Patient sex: F
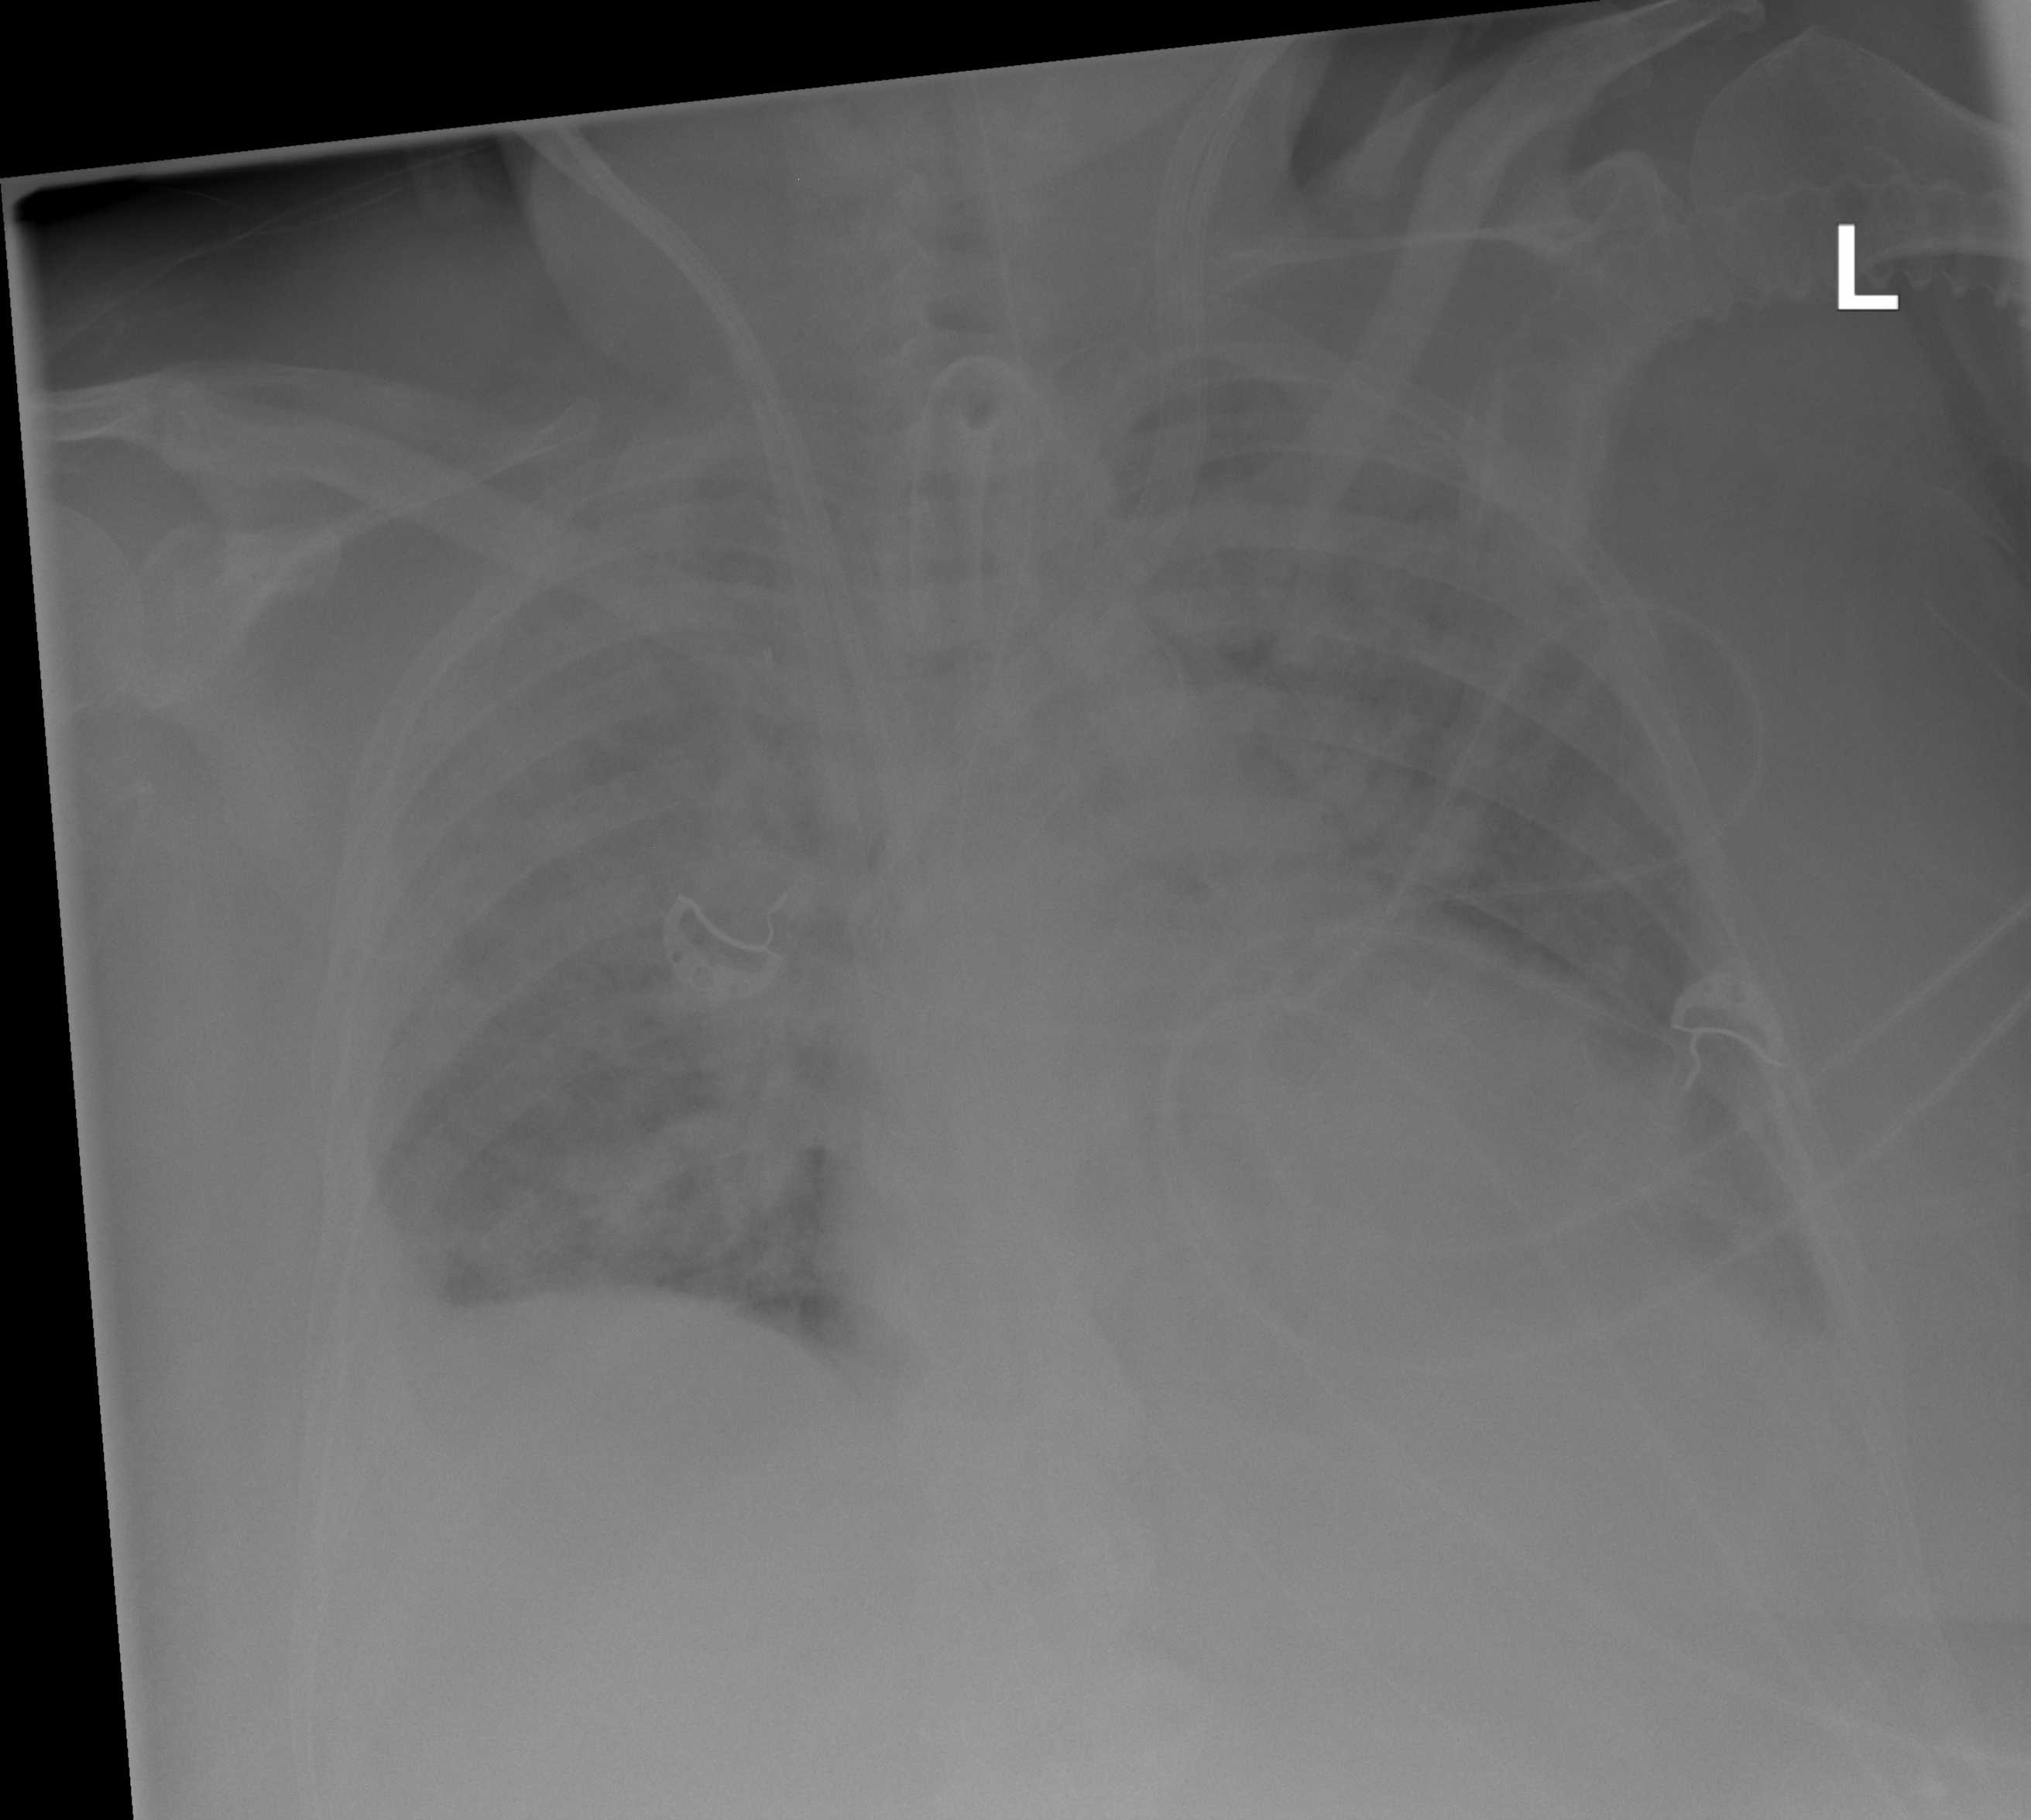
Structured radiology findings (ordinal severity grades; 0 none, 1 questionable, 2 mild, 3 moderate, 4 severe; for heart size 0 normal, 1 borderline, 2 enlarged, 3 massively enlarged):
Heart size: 2
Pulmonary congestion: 3
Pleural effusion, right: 2
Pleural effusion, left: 0
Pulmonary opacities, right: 3
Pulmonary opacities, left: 2
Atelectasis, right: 0
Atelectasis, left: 0